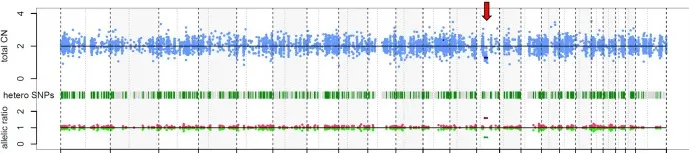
Copy number alteration of sorted granulocytes. Copy number alteration analysis of flowcytometric-sorted granulocytes from peripheral blood six months before bone marrow transplantation. Red arrows indicate the deletion of chromosome 13q in the wild-type granulocytes.
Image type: chart (chart)